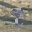
Label: 9